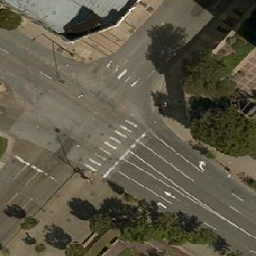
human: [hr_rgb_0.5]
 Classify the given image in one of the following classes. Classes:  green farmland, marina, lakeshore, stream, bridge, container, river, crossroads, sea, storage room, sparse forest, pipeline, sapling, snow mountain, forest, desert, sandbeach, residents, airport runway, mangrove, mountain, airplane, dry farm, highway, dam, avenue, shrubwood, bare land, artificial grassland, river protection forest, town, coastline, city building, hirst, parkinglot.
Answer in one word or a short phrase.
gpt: crossroads